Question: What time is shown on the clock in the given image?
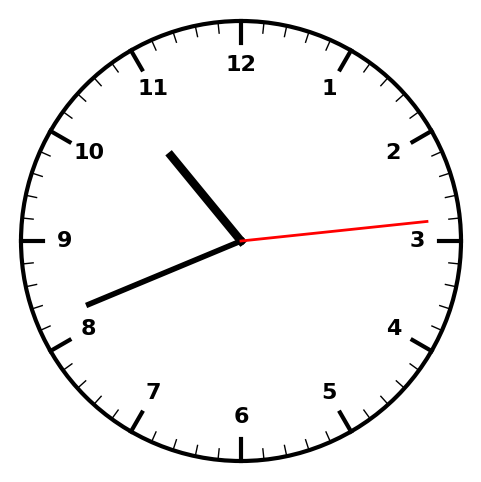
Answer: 10:41:14